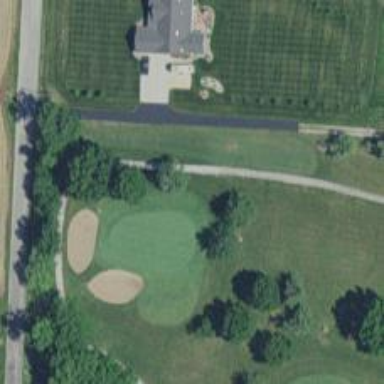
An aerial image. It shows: View of golf hole.